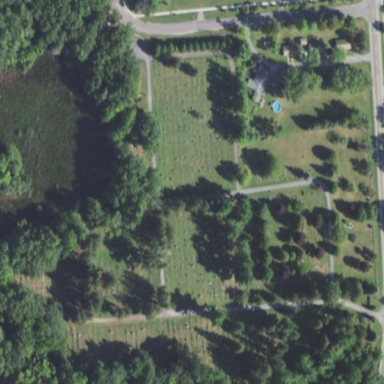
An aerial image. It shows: Cemetery.